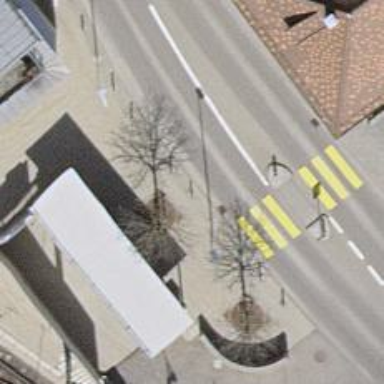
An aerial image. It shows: Bollard barrier.